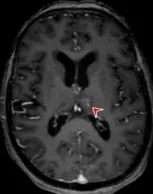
Neuroimaging. Brain CT in the postoperative course after the patient developed nausea, vomiting, and generalized weakness. MRI FLAIR images showing bilateral thalamic hyperintensities with corresponding T1-contrast enhancement left [, red arrow.
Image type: radiology (mri)